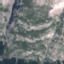
Land use / land cover: HerbaceousVegetation